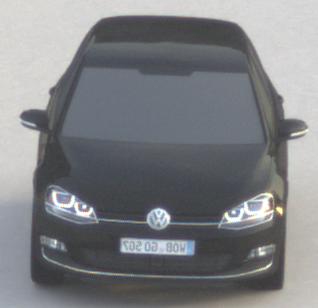
Make: VW
Model: Golf 1.2 TSI BMT
Detailed model: Golf (VII)
Model produced from: 2012/11
Model produced until: 2014/05
Doors: 3
Color: black
Road condition: dry road
Daytime: sunrise or sunset
Contrast: low contrast